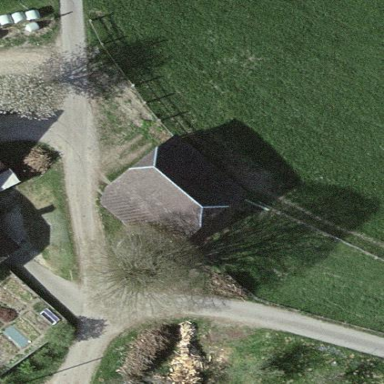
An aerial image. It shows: Barn.